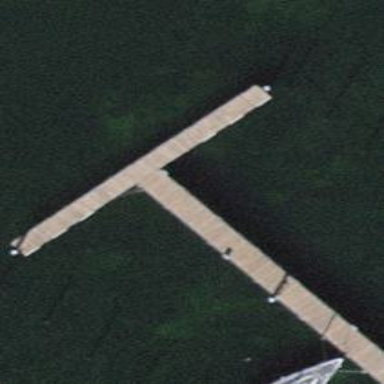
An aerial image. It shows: Man-made pier.